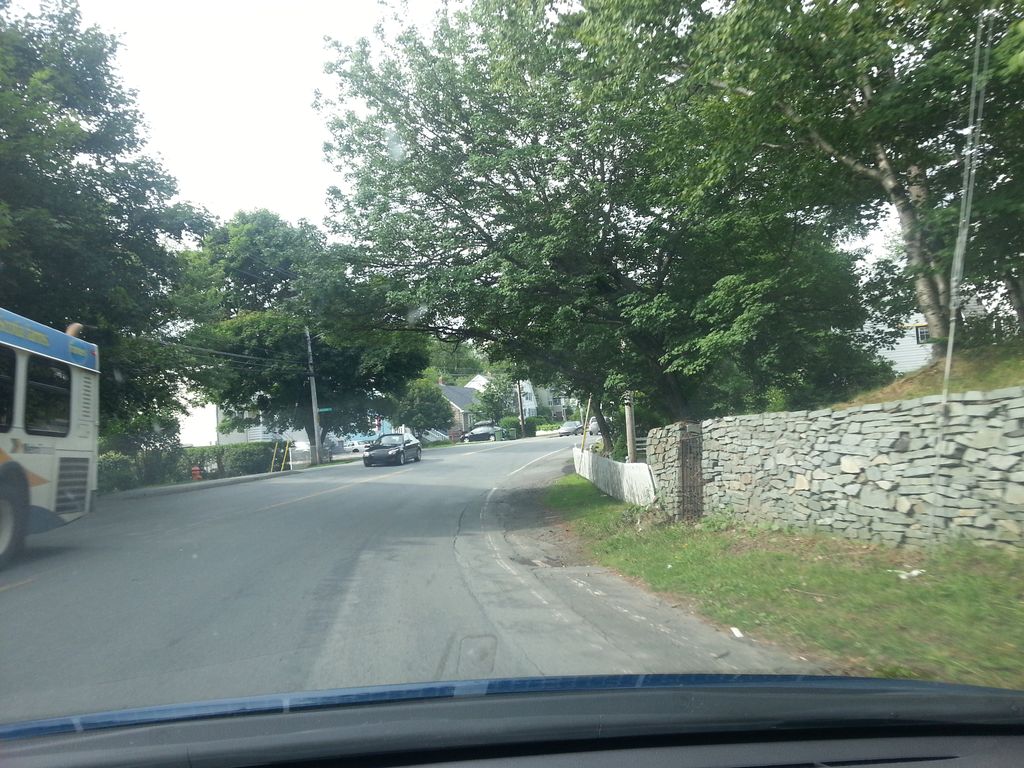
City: halifax